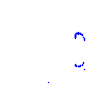
Particle: proton